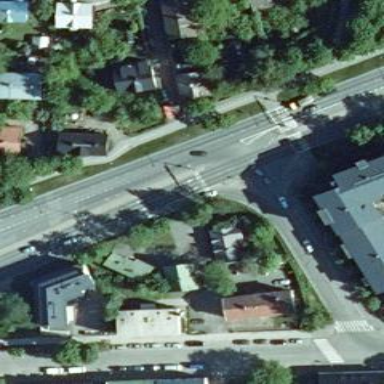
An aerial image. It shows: Primary road with asphalt surface.